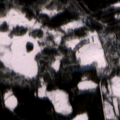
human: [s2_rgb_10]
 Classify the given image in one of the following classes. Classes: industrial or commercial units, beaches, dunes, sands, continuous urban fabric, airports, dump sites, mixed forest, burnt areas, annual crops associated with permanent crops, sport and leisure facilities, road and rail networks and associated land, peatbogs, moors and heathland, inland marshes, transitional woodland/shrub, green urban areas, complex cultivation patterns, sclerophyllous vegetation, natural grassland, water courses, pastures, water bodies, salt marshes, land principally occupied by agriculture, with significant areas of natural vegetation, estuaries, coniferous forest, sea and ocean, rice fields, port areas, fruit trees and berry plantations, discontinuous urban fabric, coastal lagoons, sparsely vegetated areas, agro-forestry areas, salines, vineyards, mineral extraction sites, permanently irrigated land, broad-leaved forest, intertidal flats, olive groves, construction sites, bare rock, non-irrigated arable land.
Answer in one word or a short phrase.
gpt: coniferous forest, mixed forest, transitional woodland/shrub